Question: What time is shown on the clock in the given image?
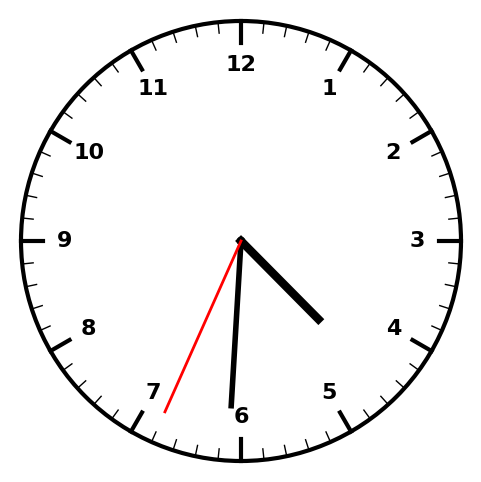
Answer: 04:30:34